Question: I draw graphics using XNA in C#
'''
View = Matrix.CreateLookAt(new Vector3(0f, 100f, 0f), Vector3.Zero, Vector3.Forward);
Projection = Matrix.CreatePerspectiveFieldOfView(MathHelper.ToRadians(20.0f), ((Game1)Game).graphics.GraphicsDevice.Viewport.AspectRatio, 1.0f, 10000.0f);
'''
my camera never moves, only my games objet moves.
and I move them in the following way to get smooth motion
'''
float speed = 0.001f;
pos.Z = pos.Z + (gameTime.ElapsedGameTime.Milliseconds * speed);
'''
but, I have road tiles(Primitives VertexPositionTexture) to be rendered after the other to give the feeling of a road to drive on.
it works, but sometimes it's a pixel spacing between my road tiles which I do not want.
I think it has to do with the floating-point coordinates.
how should I work around this?
thanks in advance!
and I hope my explanation was clear about my problem.
edit 1: if someone wants to vote down this post, please comment why.
it is difficult to develop without feedback.
edit 2: info on Primitives.
res 400 x 50 on rod1

'''
using System;
using System.Collections.Generic;
using Microsoft.Xna.Framework;
using Microsoft.Xna.Framework.Audio;
using Microsoft.Xna.Framework.Content;
using Microsoft.Xna.Framework.GamerServices;
using Microsoft.Xna.Framework.Graphics;
using Microsoft.Xna.Framework.Input;
using Microsoft.Xna.Framework.Media;
namespace WindowsGame1
{
class Rod
{
public static Microsoft.Xna.Framework.Graphics.VertexBuffer buffer;
public static Texture2D[] tex;
public static BasicEffect effect;
public Vector3 pos;
public int typ;
public const float Width = 24f;
public const float Height = 5;
public Rod(Vector3 pos,Random r)
{
this.pos = pos;
typ = r.Next(tex.Length);
}
static public void Initialize(GraphicsDevice g)
{
buffer = new VertexBuffer(g, VertexPositionTexture.VertexDeclaration, 6, BufferUsage.WriteOnly);
VertexPositionTexture[] vertices = new VertexPositionTexture[6];
vertices[0].Position = new Vector3(-Width, 0f, -Height);
vertices[0].TextureCoordinate.X = 0;
vertices[0].TextureCoordinate.Y = 0;
vertices[1].Position = new Vector3(Width, 0f, Height);
vertices[1].TextureCoordinate.X = 1;
vertices[1].TextureCoordinate.Y = 1;
vertices[2].Position = new Vector3(-Width, 0f, Height);
vertices[2].TextureCoordinate.X = 0;
vertices[2].TextureCoordinate.Y = 1;
vertices[3].Position = new Vector3(Width, 0f, Height);
vertices[3].TextureCoordinate.X = 1;
vertices[3].TextureCoordinate.Y = 1;
vertices[4].Position = new Vector3(-Width, 0f, -Height);
vertices[4].TextureCoordinate.X = 0;
vertices[4].TextureCoordinate.Y = 0;
vertices[5].Position = new Vector3(Width, 0f, -Height);
vertices[5].TextureCoordinate.X = 1;
vertices[5].TextureCoordinate.Y = 0;
buffer.SetData<VertexPositionTexture>(vertices);
effect = new BasicEffect(g);
effect.TextureEnabled = true;
}
public void SetTyp(Random r)
{
typ = r.Next(tex.Length);
}
public void Update(GameTime gameTime, Double speed)
{
// pos = new Vector3(pos.X, pos.Y, pos.Z + (gameTime.ElapsedGameTime.Milliseconds * speed) );
pos.Z = pos.Z + (float)(gameTime.ElapsedGameTime.Milliseconds * speed);
}
public void Draw(Matrix View, Matrix Projection, GraphicsDevice g)
{
effect.World = Matrix.CreateScale(1.01f) * Matrix.CreateTranslation(pos);
effect.View = View;
effect.Projection = Projection;
effect.Texture = tex[typ];
foreach (EffectPass pass in effect.CurrentTechnique.Passes)
{
g.SetVertexBuffer(buffer);
pass.Apply();
g.DrawPrimitives(PrimitiveType.TriangleList, 0, 2);
}
}
}
}
'''
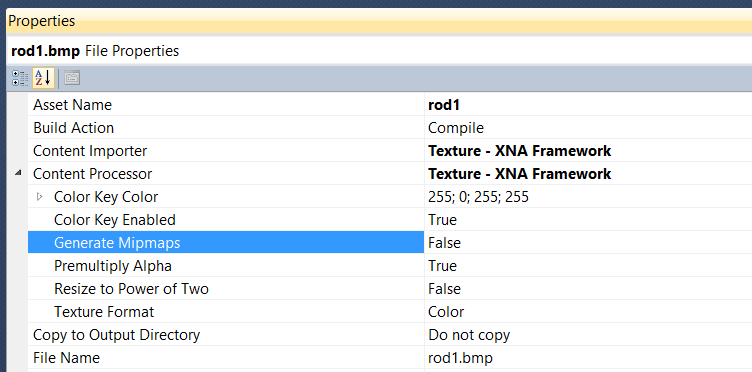
Answer: I can't pinpoint the problem without more details, but this is what is likely happening:
Say for example that you're drawing two rectangles. So if you draw each of them independently, you'll get something like this:
'''
+--------+
| |
| |
+--------+ < gap greatly exaggerated
+--------+ <
| |
| |
+--------+
'''
This could cause visible gaps.
What you want instead is something like this:
'''
+--------+
| |
| |
+--------+
| |
| |
+--------+
'''
Not in the sense of having no gap, but in the sense of .
In the top illustration, there are 8 vertices. In the bottom, there are 6, because vertices are shared between the rectangles. This means that it is impossible even in theory to have a gap, because there is only a single edge between the two.
What you need to do is refactor your code to share vertices between rectangles.
In graphics programming, this is often called a quad strip or triangle strip. Riemer has a <URL> explaining triangle strips in the context of XNA.